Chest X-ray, PA view. Patient: 60 years old, sex M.
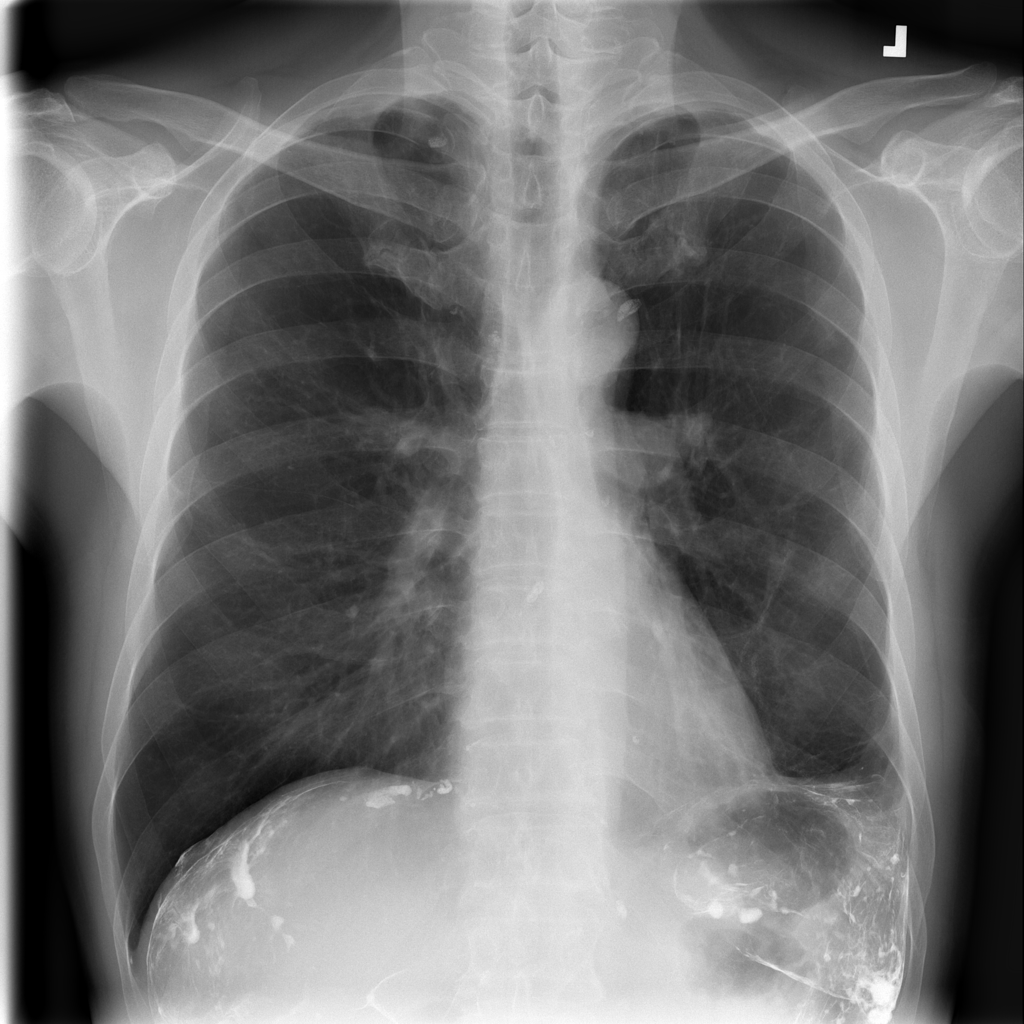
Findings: No Finding